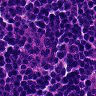
Metastatic tissue present: no